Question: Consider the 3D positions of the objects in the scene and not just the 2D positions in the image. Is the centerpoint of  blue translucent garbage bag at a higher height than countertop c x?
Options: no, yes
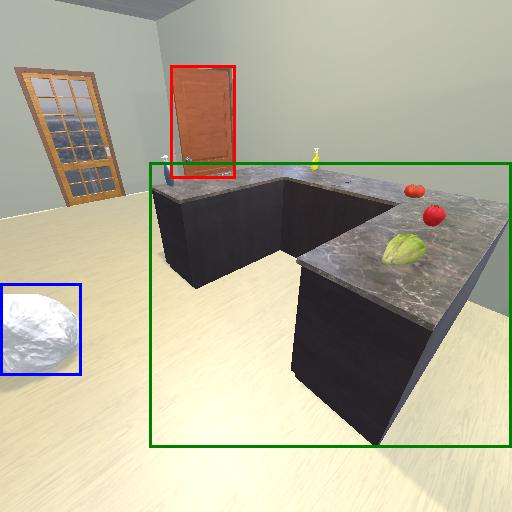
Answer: no